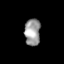
Tissue: skin
Cell type: Epithelial cells
Senescence score: 0.2808
Nuclear area (px): 416
Mean DAPI intensity: 155.394